Question: I want to restrict the user if they select the language which is already selected by displaying alert msg using JQuery.
Is there any event which fires before the change event.

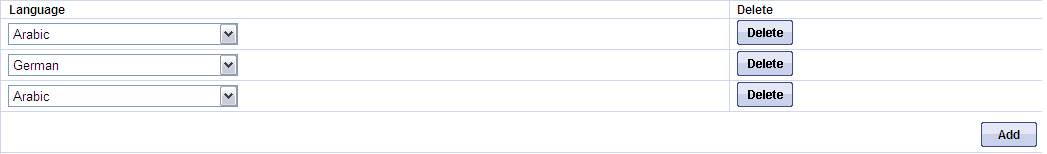
Answer: What I did in this kind of situation was:
In Change event, compare the existing values with newly selected one.
if value is there, I alert the message and reset the combo box to default selection.